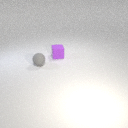
small purple rubber cube to the right of small gray rubber sphere